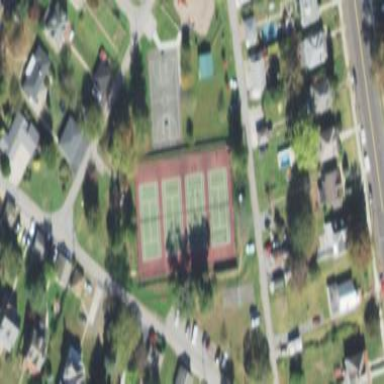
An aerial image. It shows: Tennis court on the leisure land pitch.